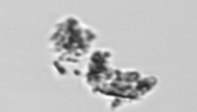
Label: detritus